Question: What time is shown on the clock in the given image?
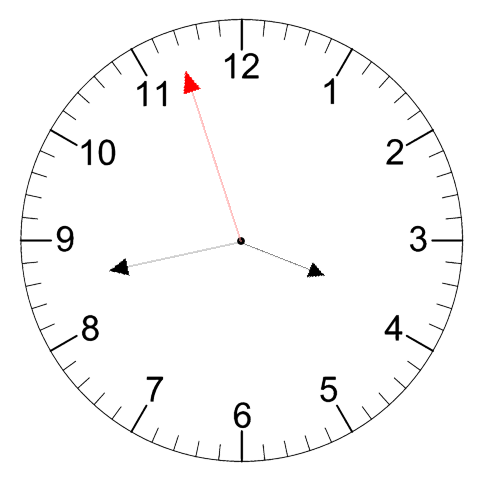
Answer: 03:42:57